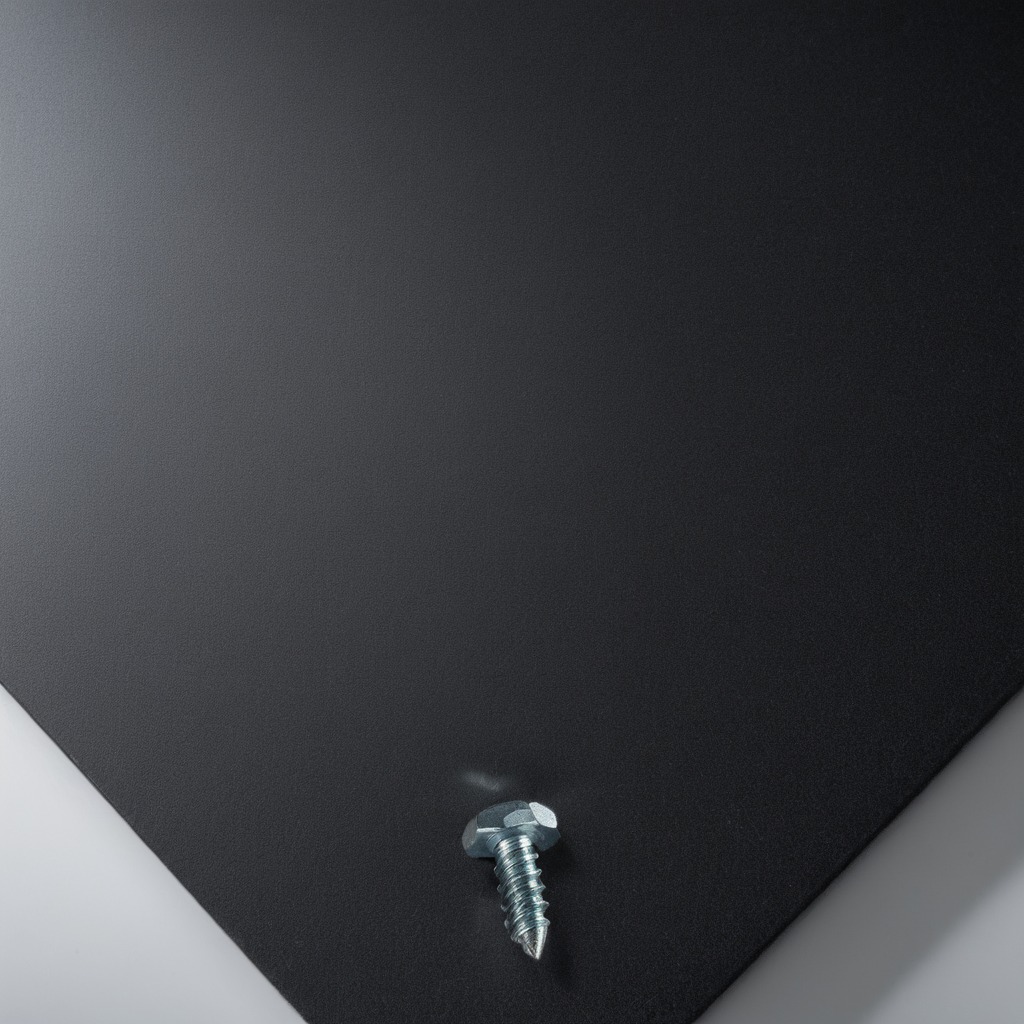
A metal screw is lying on the granite tabletop.